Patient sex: M
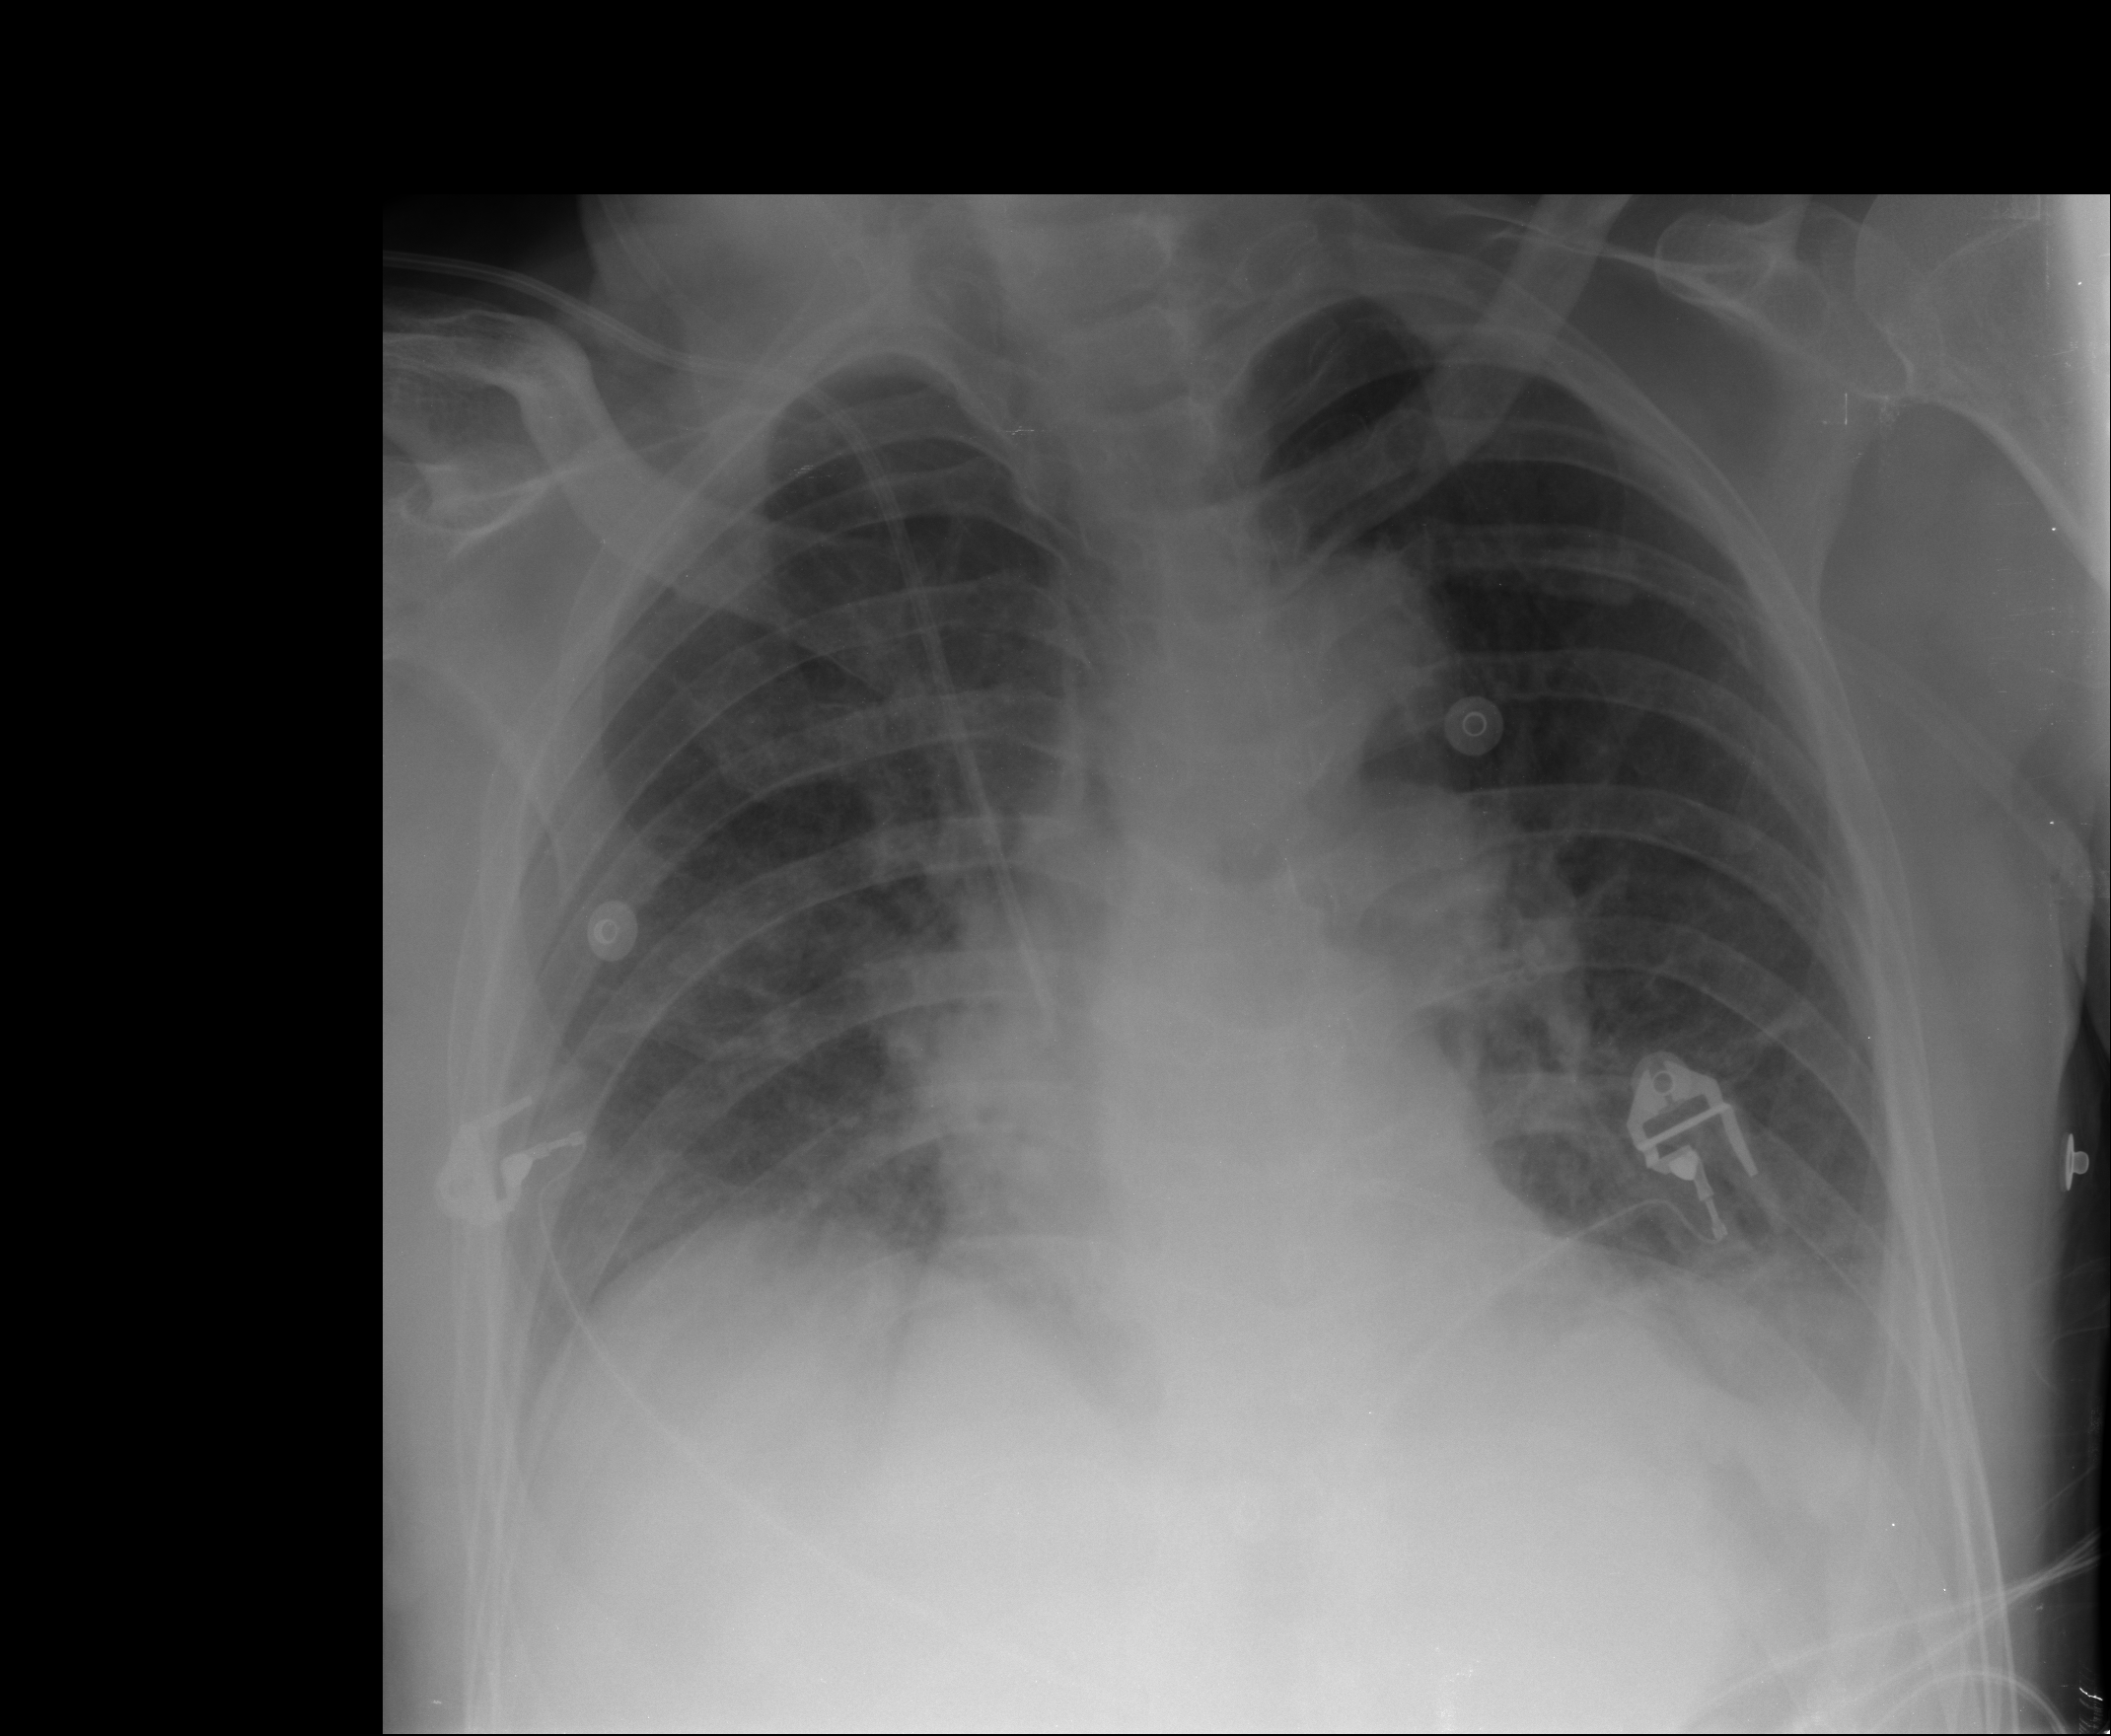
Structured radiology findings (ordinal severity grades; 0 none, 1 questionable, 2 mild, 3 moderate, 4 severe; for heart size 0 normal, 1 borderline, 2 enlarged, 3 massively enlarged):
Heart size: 0
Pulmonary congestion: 1
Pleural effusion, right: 2
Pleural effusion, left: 1
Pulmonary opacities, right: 0
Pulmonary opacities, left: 0
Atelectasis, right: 2
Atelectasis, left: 2